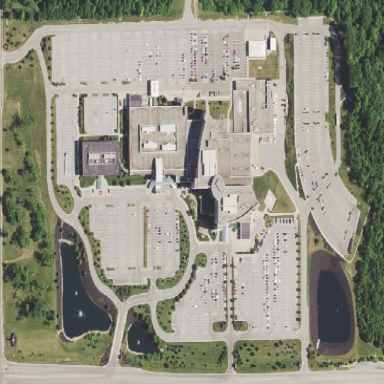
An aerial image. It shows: Hospital providing healthcare services.